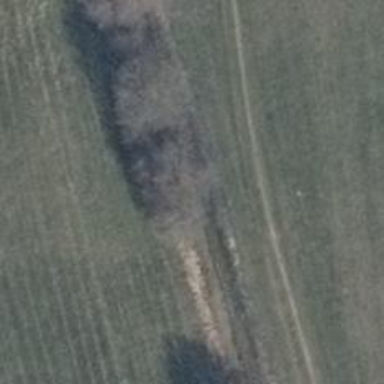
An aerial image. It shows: Row of trees in natural setting.